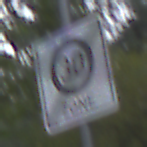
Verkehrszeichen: EndeZone30
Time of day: MorningAfternoon
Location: Outdoor (Urban)
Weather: Overcast
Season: NotSpecified
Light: Natural